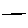
Label: line